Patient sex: F
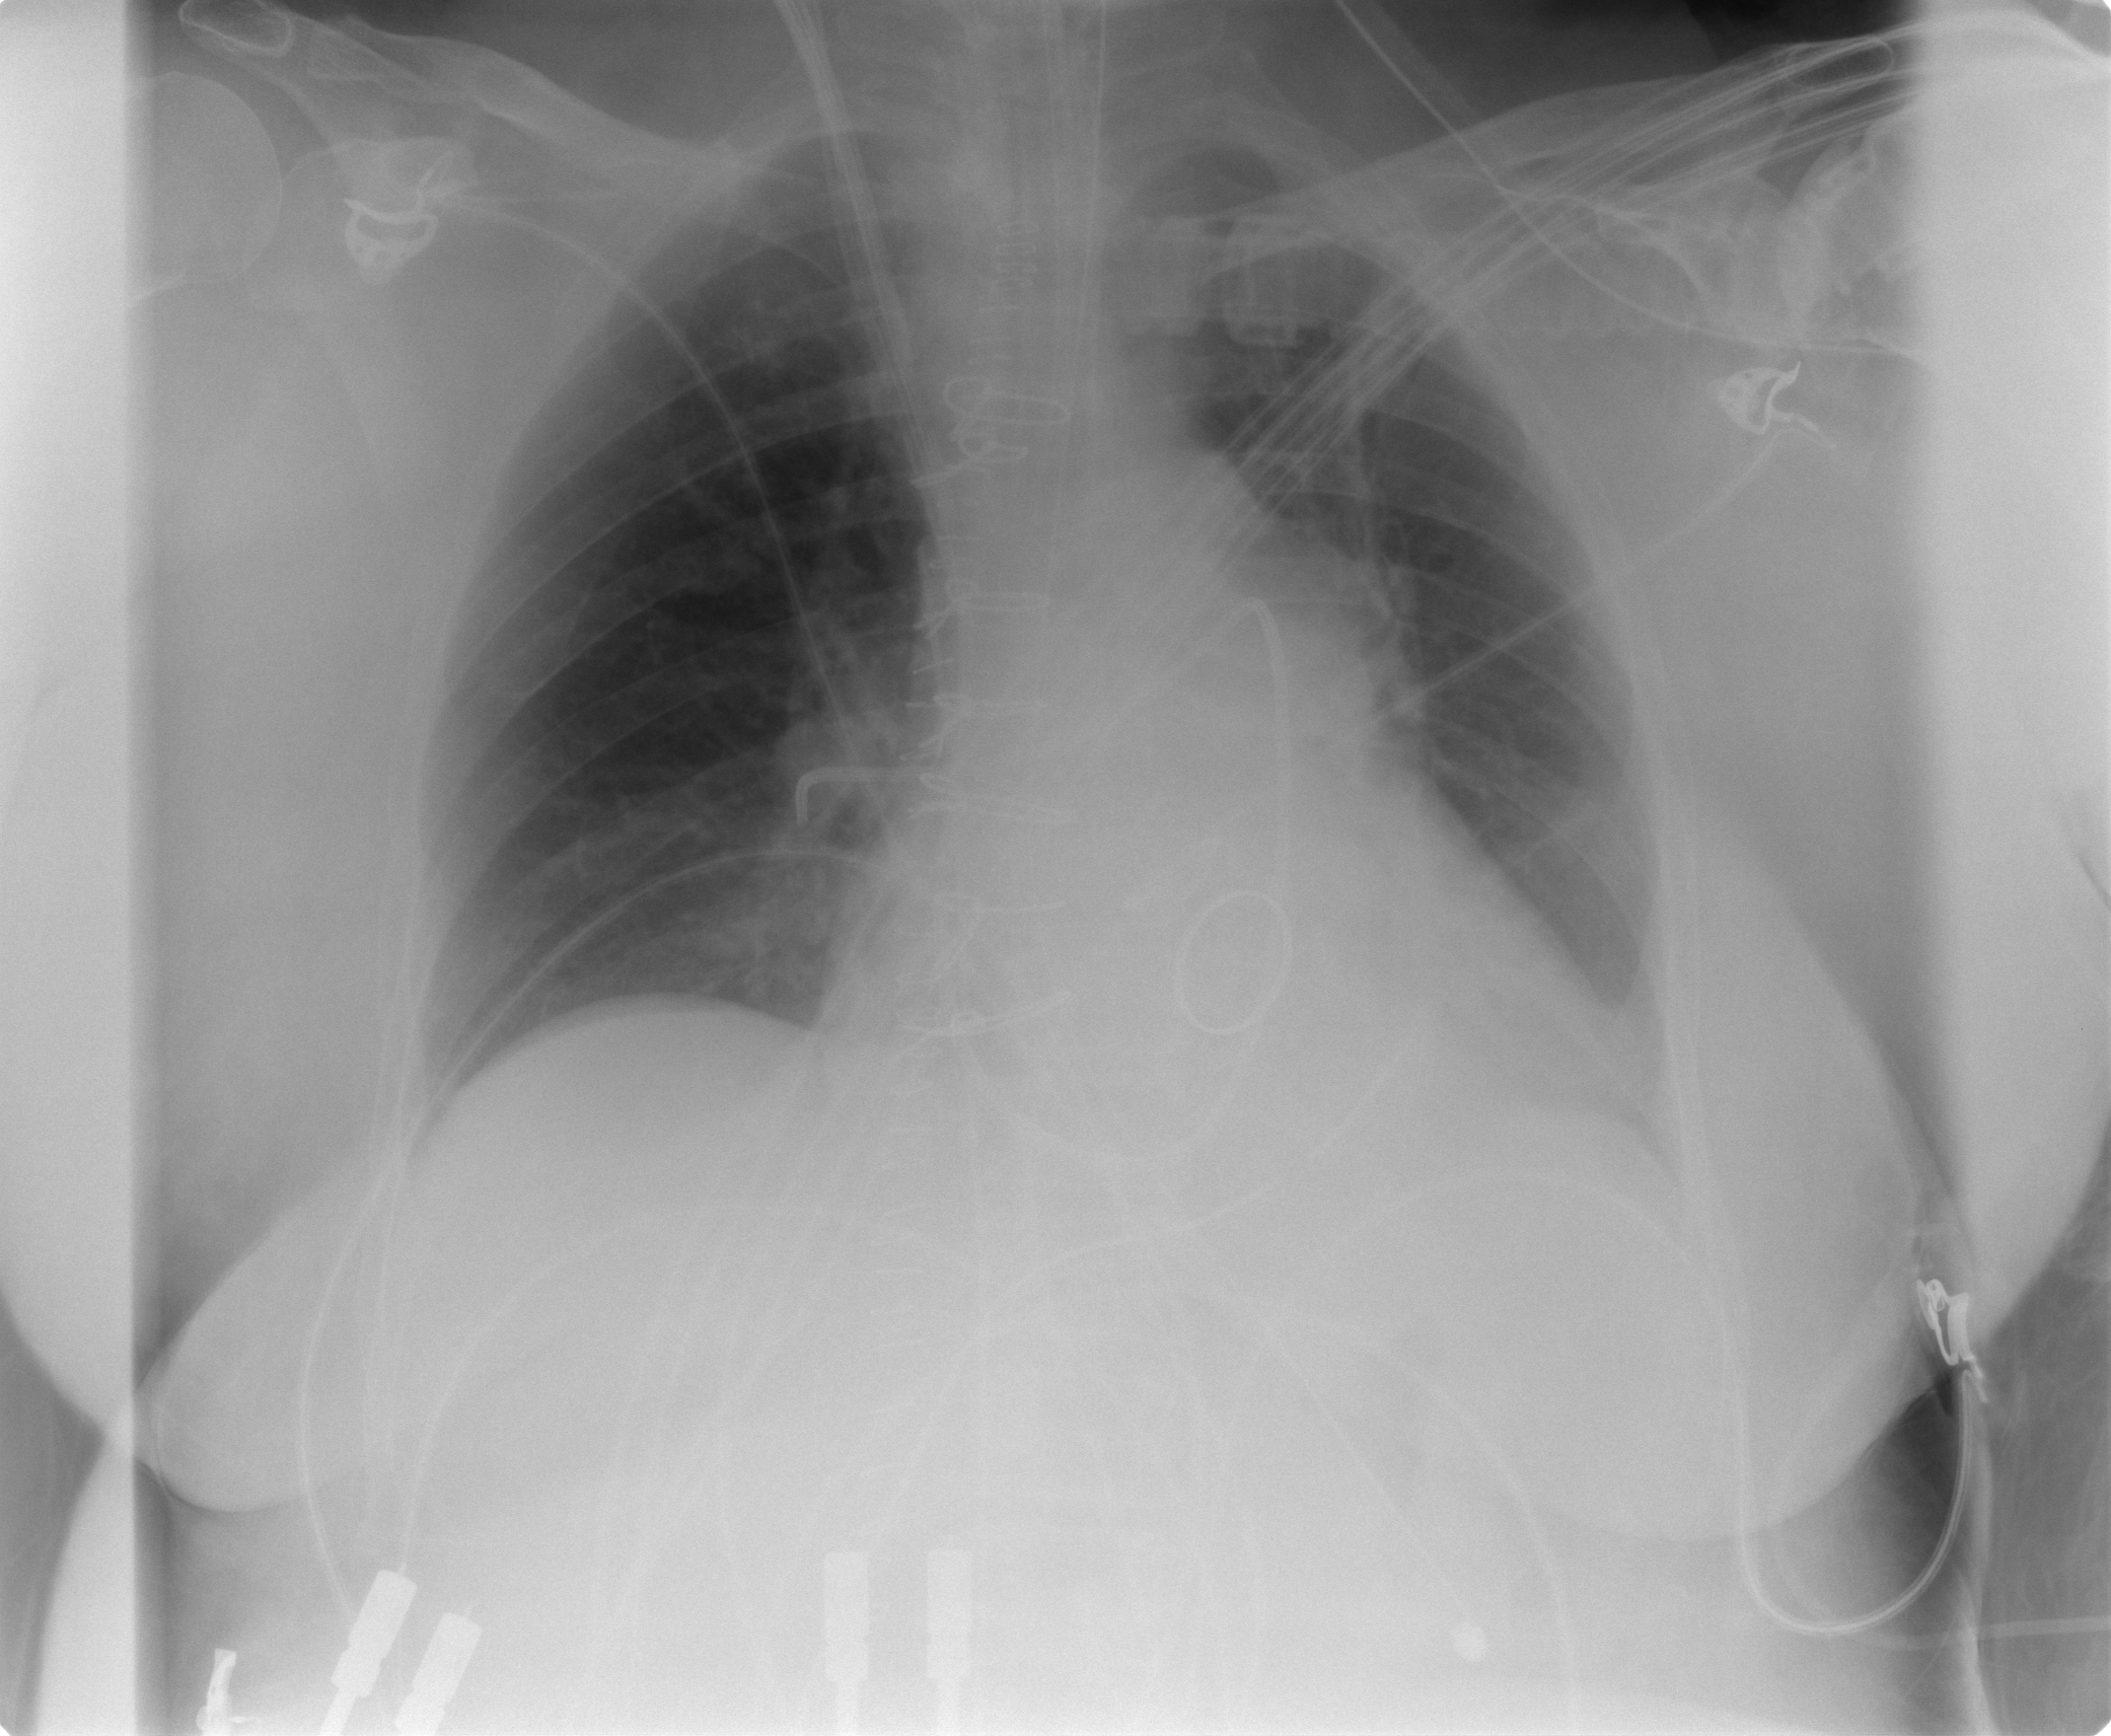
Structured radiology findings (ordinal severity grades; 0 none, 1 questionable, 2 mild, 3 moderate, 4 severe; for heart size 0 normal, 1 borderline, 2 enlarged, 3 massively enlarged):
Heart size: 2
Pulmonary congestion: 1
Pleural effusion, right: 0
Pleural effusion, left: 2
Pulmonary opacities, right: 1
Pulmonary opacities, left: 0
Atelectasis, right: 2
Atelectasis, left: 2